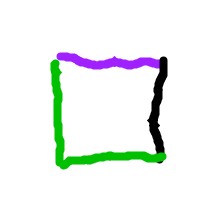
Shape: square